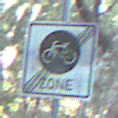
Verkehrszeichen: EndeFahrradzone
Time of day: MorningAfternoon
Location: Outdoor (Nature)
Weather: Clear
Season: NotSpecified
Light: Natural